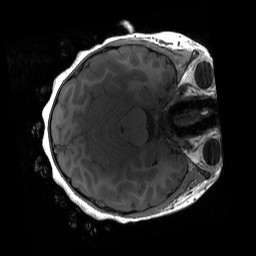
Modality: T1w
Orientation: axial
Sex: female
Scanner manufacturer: siemens
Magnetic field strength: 3 T
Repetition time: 1.9 s
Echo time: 0.00243 s